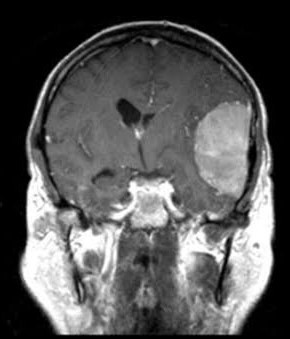
Label: meningioma